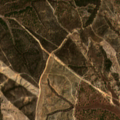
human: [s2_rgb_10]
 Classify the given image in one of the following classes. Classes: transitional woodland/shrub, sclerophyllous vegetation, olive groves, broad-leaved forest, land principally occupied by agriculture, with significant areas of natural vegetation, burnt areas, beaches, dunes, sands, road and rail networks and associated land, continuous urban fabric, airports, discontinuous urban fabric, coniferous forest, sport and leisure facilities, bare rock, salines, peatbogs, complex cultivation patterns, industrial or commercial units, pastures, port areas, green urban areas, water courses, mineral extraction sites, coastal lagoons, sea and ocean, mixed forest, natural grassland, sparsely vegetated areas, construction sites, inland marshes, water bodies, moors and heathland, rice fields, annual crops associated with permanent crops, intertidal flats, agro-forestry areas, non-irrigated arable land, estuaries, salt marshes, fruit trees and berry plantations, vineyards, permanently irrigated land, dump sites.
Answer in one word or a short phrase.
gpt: non-irrigated arable land, land principally occupied by agriculture, with significant areas of natural vegetation, agro-forestry areas, broad-leaved forest, transitional woodland/shrub